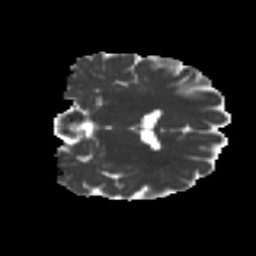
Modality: MD
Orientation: coronal
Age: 22
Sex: female
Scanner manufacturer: ge
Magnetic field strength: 3 T
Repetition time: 7.8 s
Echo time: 0.0606 s